Question: Why are the named groups located at the end of the group array?
Pattern for example (with named and unnamed groups):
'''
(?<digit>\d+)\|(?<main>\d+)\|(\d+)\|(?<abc>\d+)\|(\d+)
'''
And text:
'''
123|456|789|10|11
'''
Why "789" and "11" located at the beginning of array?

See demo <URL>
Sorry for my english :)
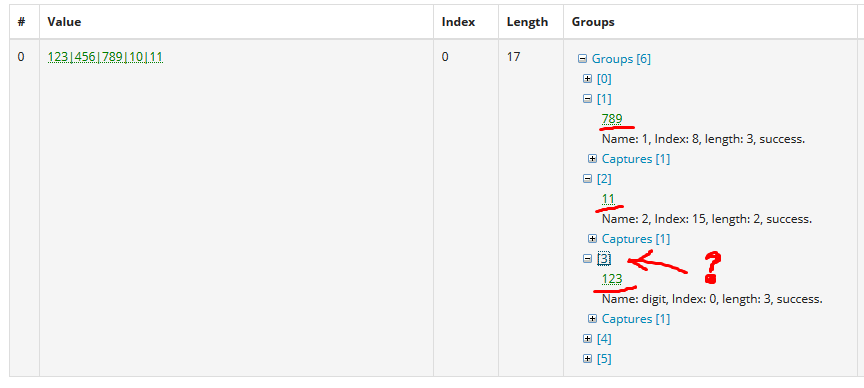
Answer: Well... it's simply an implementation choice made in the .NET Framework.
The <URL> explains the algorithm:
> Both unnamed and named capturing groups can be accessed by number. Unnamed groups are numbered from left to right starting with 1. (The capturing group in index 0 (zero) represents the match as a whole.)
The same does not necessarily apply for other flavors, for instance PCRE assigns group numbers in the order they appear in the pattern whether they're named or not.